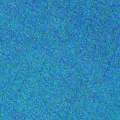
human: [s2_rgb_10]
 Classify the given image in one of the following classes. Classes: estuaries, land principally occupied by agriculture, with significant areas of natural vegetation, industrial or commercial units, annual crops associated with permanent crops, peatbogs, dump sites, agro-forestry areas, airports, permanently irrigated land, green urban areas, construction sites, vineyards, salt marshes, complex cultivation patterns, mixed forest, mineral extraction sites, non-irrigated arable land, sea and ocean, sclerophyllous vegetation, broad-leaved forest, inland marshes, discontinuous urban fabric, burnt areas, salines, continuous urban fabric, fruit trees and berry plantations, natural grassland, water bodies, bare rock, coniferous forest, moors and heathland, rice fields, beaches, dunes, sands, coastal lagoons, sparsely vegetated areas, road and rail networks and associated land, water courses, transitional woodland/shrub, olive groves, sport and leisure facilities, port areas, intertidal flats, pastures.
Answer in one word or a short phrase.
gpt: sea and ocean